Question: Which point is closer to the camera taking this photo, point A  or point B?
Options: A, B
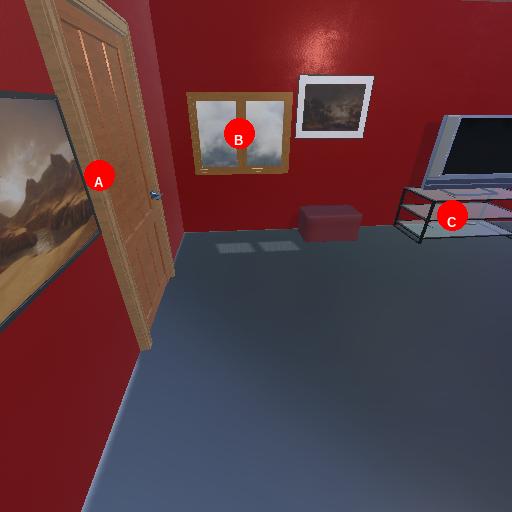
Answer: A